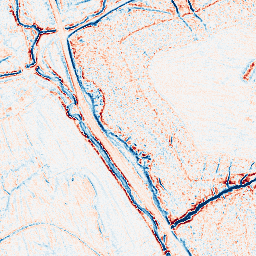
Category: edge_preserving
Decomposition family: anisotropic_diffusion
Decomposition parameters: iterations: 10
kappa: 50
gamma: 0.1
Upsampling method: quintic
Upsampling parameters: scale: 2
Upsampling scale: 2